Current action and preconditions to check: trajectory_clear

Your task: For each precondition in the list above, predict whether it will hold at this action.

Consider the current scene as observed from the mobile robot's camera, and analyze the predicted future states of all dynamic agents (e.g., people, animals, vehicles, or any moving entities) within the NEXT SECOND.

IMPORTANT: Only answer "very likely" if you are absolutely certain—based on strong, clear evidence—that a dynamic agent will violate the precondition in the predicted future state. Do NOT answer "very likely" for unlikely, ambiguous, or low-probability risks.

Ask yourself for each precondition: Is there a high probability, with clear and convincing evidence, that the predicted future states of any dynamic agent will interfere with the predicted future state of the currently executing action within the NEXT SECOND, causing that precondition to fail?

Assess the risk level based on these predictions. Use "likely" or "very likely" if motions create a clear risk of interference.

Use "neutral" or "improbable" if agents are nearby but their predicted paths are clearly diverging or non-conflicting.

Failure Risk Categories: "very improbable", "improbable", "neutral", "likely", "very likely"

Answer Format: Output ONLY the probability_of_failure value from these categories: "very improbable", "improbable", "neutral", "likely", "very likely"

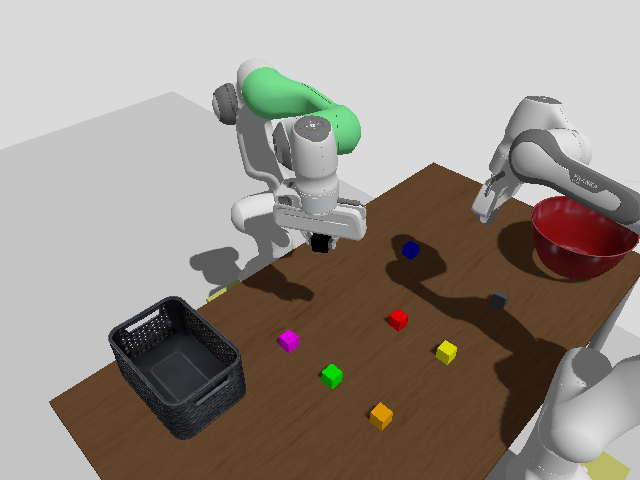

Answer: very improbable